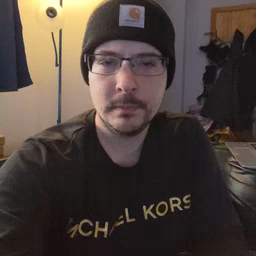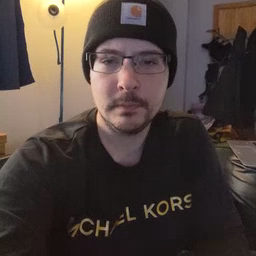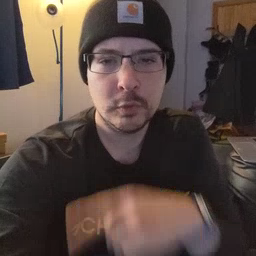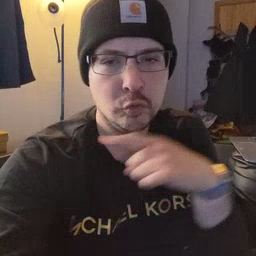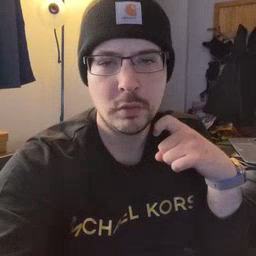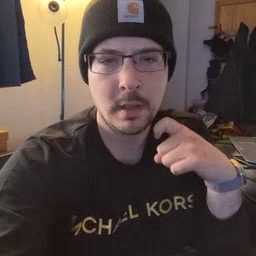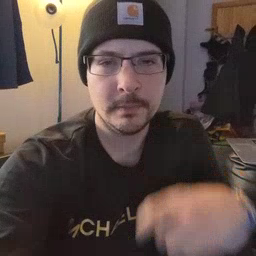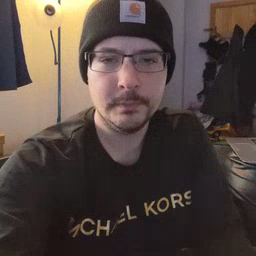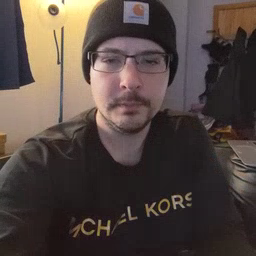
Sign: dry